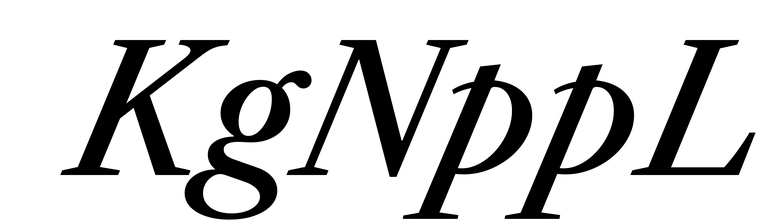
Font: LibreCaslonText-Italic_Medium_Italic